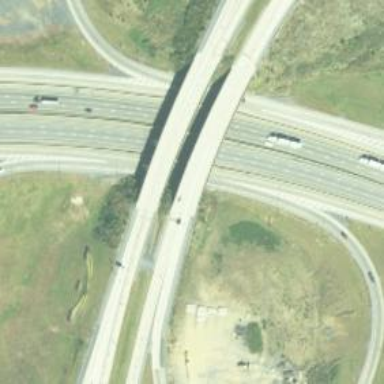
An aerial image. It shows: Motorway junction.